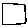
Label: square